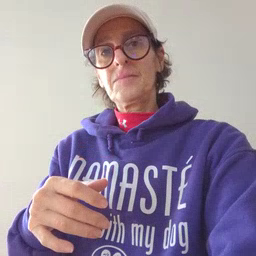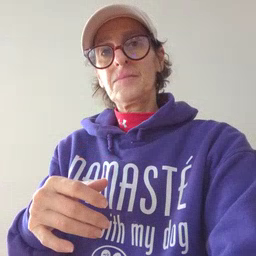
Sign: dad